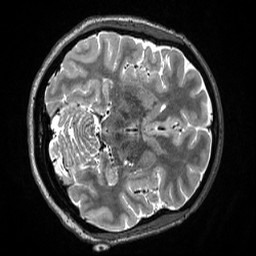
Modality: T2w
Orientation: axial
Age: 35
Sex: female
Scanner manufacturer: siemens
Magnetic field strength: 3 T
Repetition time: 3.2 s
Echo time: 0.563 s